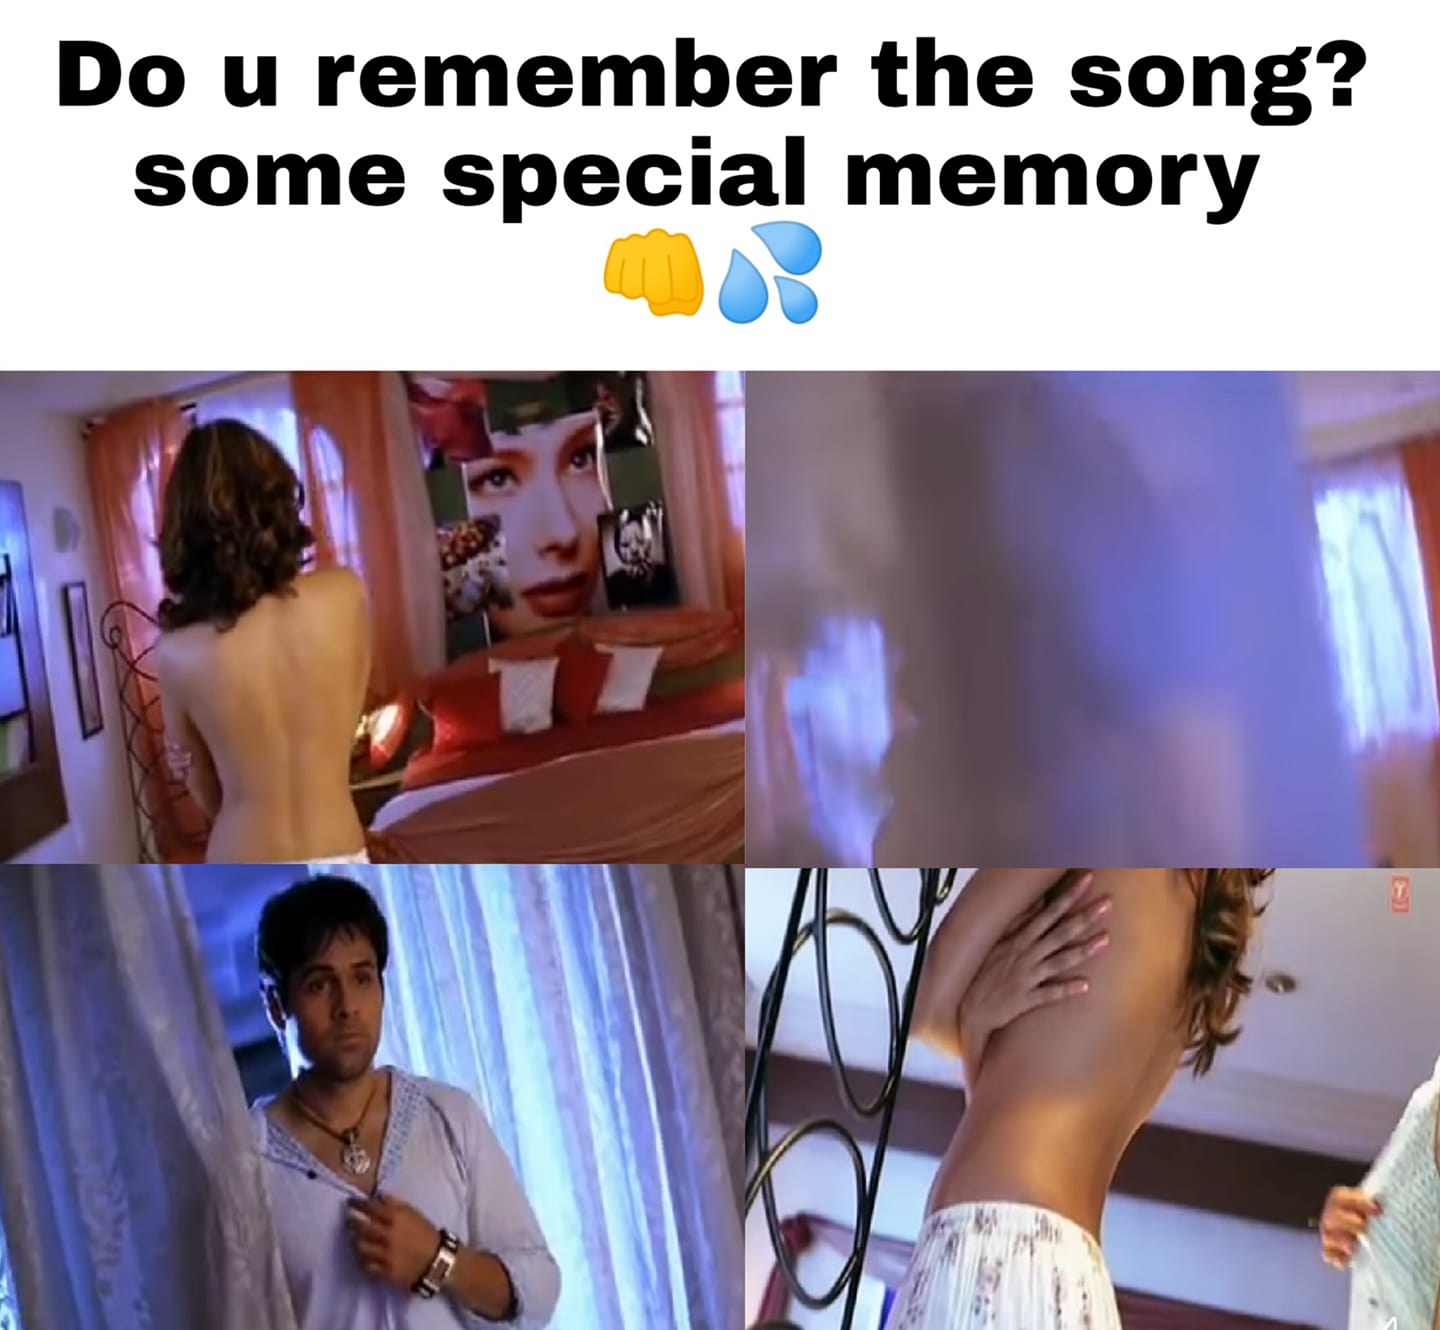
Caption: Do u remember the song ?   some special memory
Label: non-hate